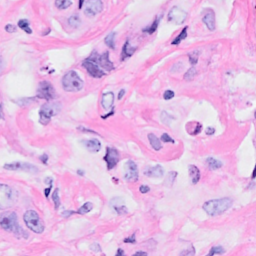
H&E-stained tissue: Breast